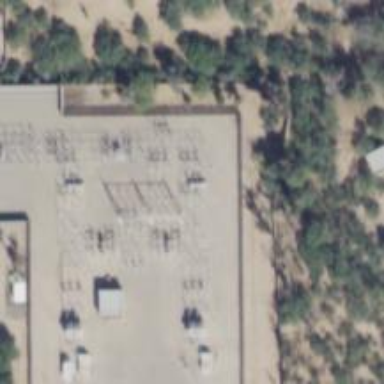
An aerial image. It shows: Switch used for power control.